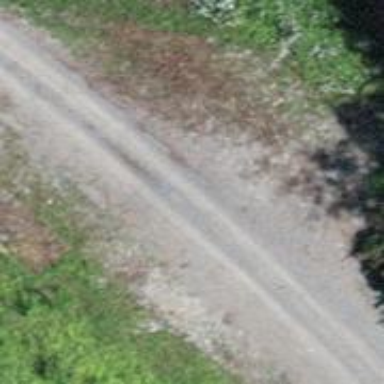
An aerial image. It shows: Track with grade 2 tracktype.